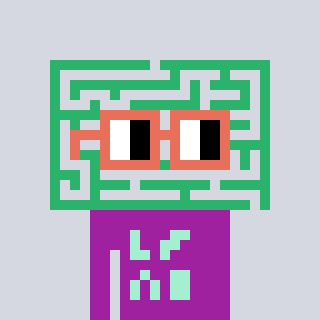
a pixel art character with square orange glasses, a maze-shaped head and a magenta-colored body on a cool background